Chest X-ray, PA view. Patient: 13 years old, sex M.
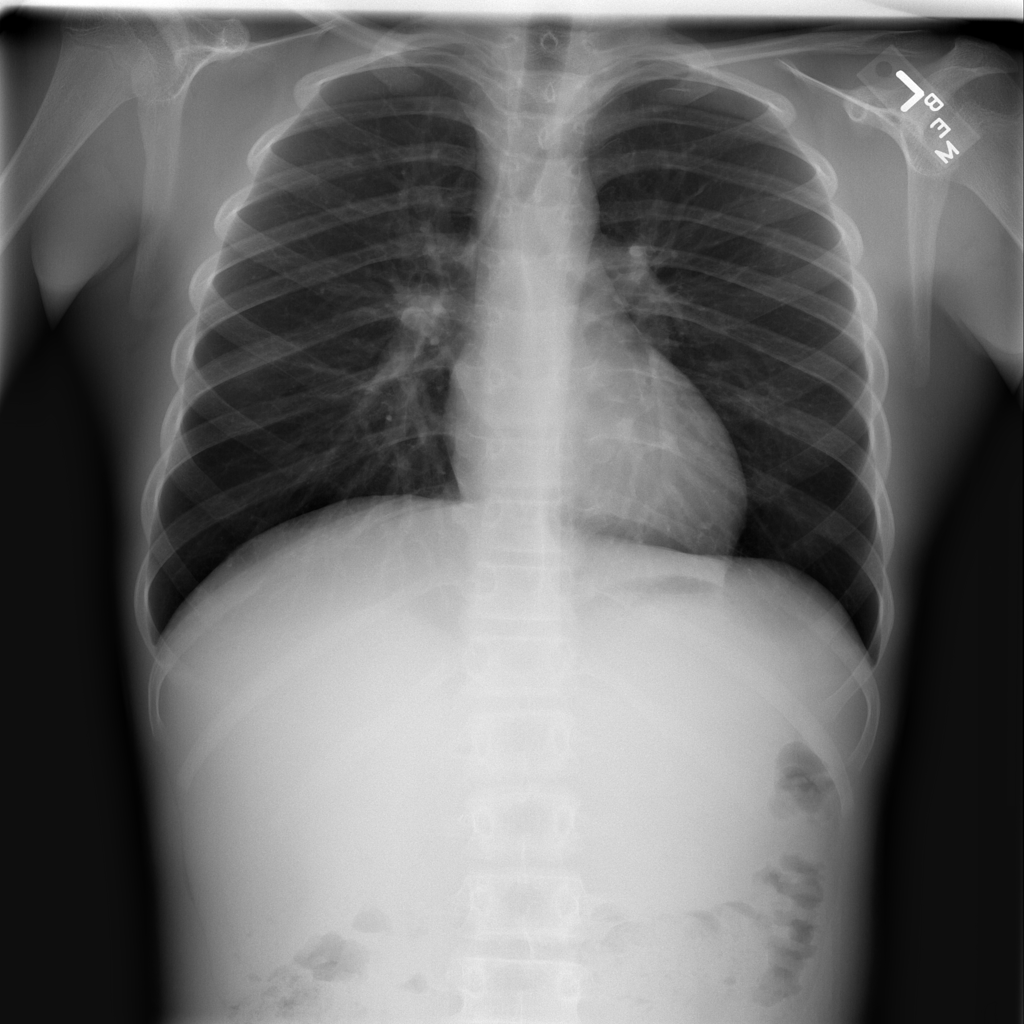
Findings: No Finding